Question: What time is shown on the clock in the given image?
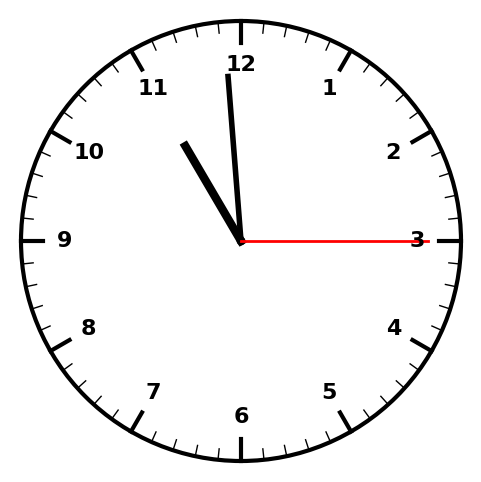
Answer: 10:59:15